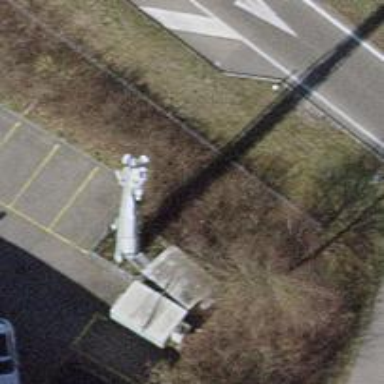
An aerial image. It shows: Communication tower.